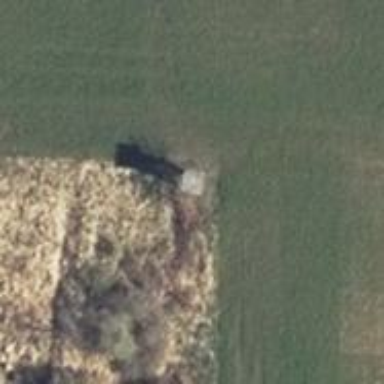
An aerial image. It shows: Hunting stand.